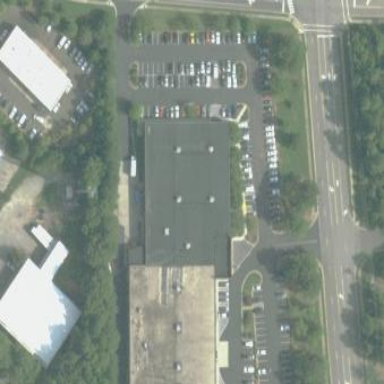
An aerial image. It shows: Commercial building.